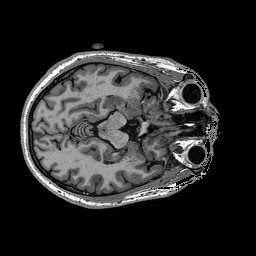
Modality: T1w
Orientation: coronal
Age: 32
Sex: male